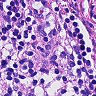
Metastatic tissue present: no